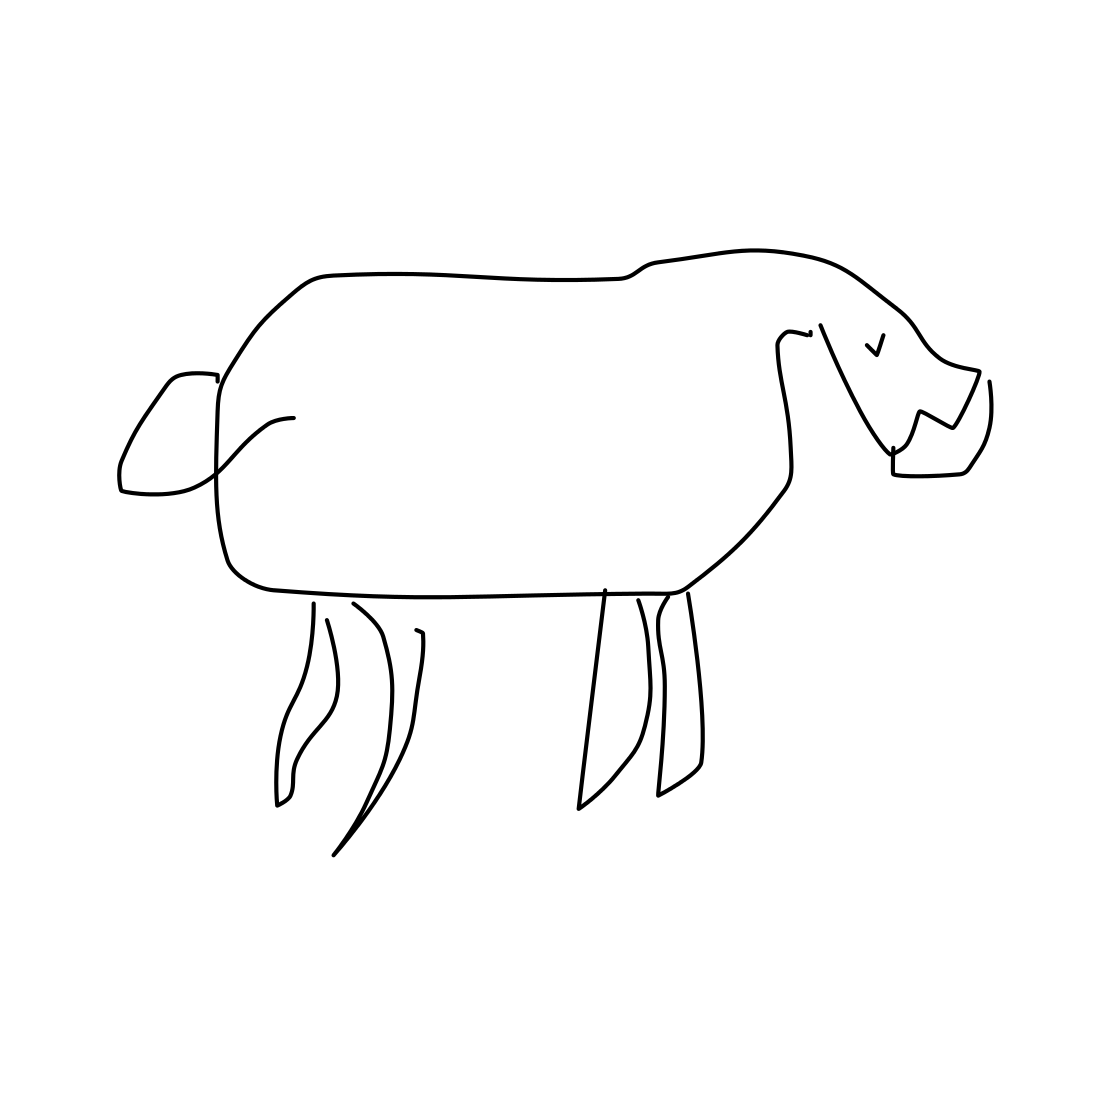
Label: pig